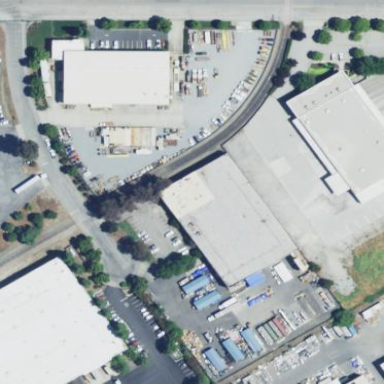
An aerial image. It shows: Recycling center located in building.